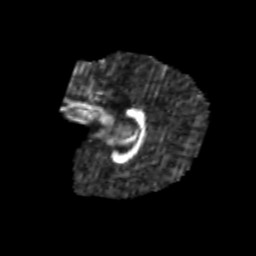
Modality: FA
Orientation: sagittal
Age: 6
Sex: male
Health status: healthy